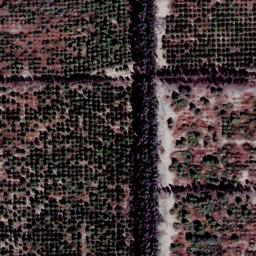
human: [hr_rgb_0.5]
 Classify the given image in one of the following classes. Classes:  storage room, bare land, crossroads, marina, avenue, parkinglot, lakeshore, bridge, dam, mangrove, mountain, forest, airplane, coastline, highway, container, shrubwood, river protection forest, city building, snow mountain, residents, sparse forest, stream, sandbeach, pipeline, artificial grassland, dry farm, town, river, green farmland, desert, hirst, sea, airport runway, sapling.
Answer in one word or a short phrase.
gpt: dry farm